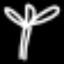
Label: palm tree